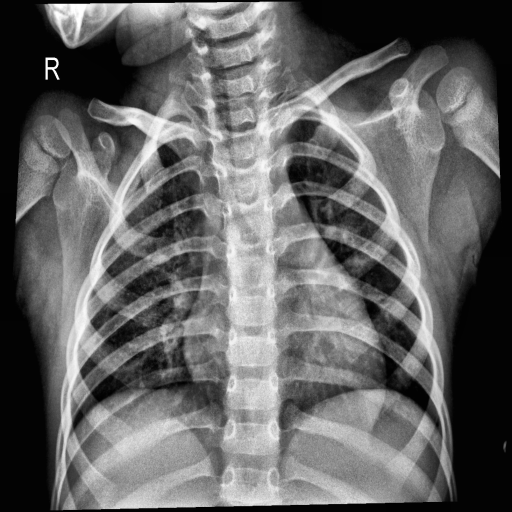
Finding: NORMAL